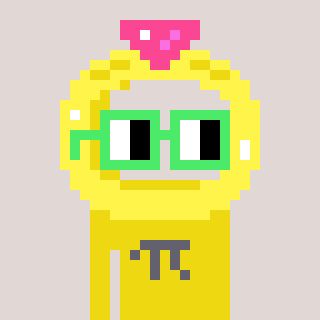
a pixel art character with square light green glasses, a ring-shaped head and a yellow-colored body on a warm background